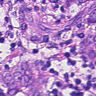
Metastatic tissue present: yes